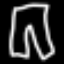
Label: pants